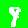
Digit: 9